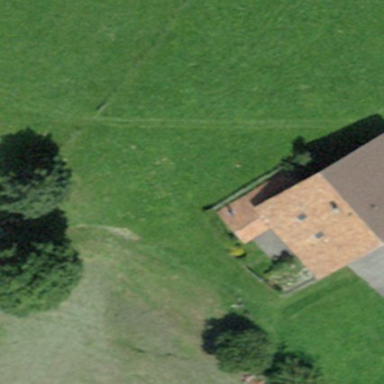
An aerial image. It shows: Farm building.